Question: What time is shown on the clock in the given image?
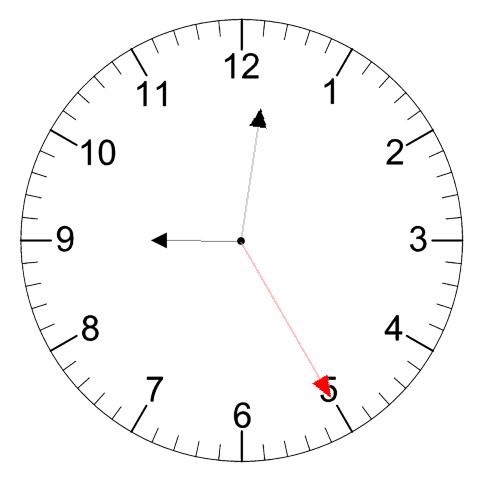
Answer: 09:01:25